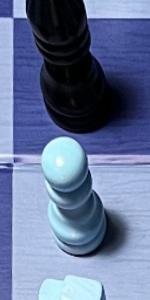
Label: Pawn_White